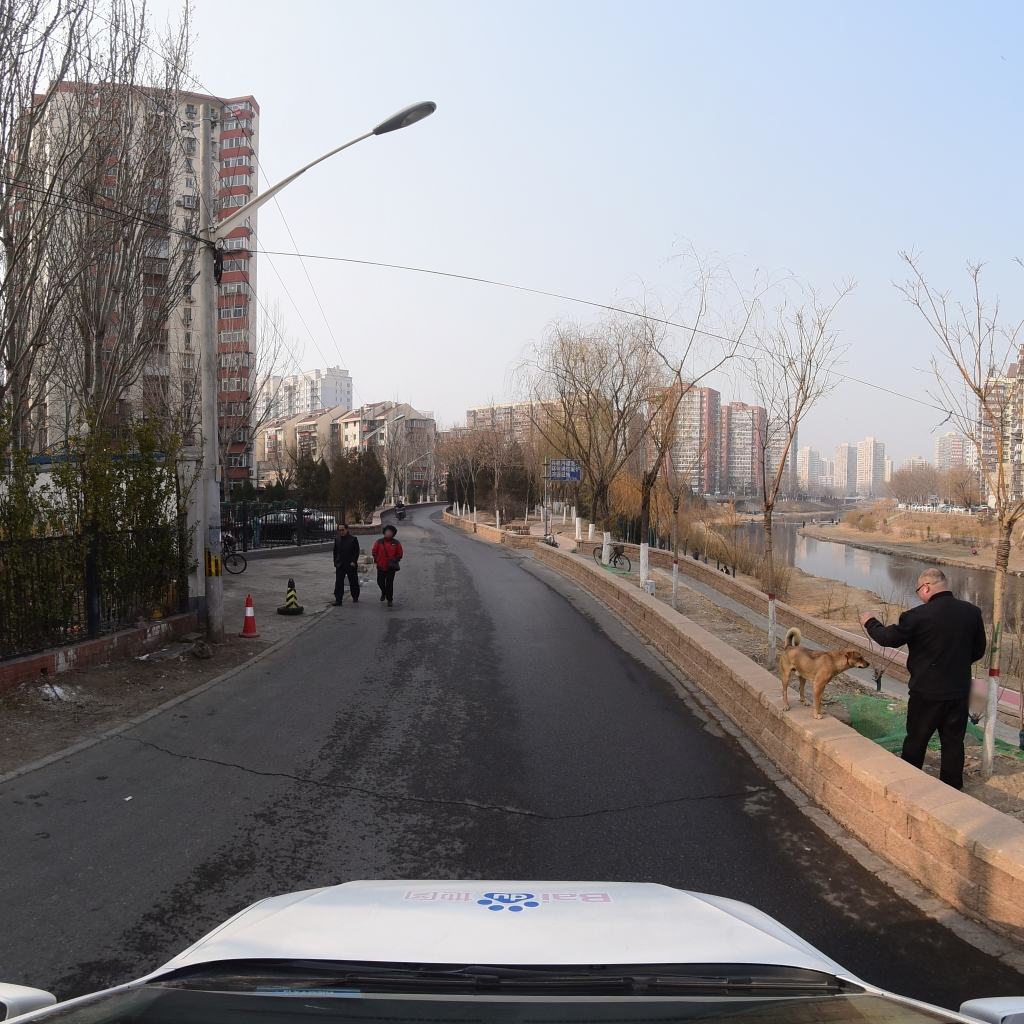
Region: Fengtai
Road damage annotations: transverse crack